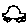
Label: car